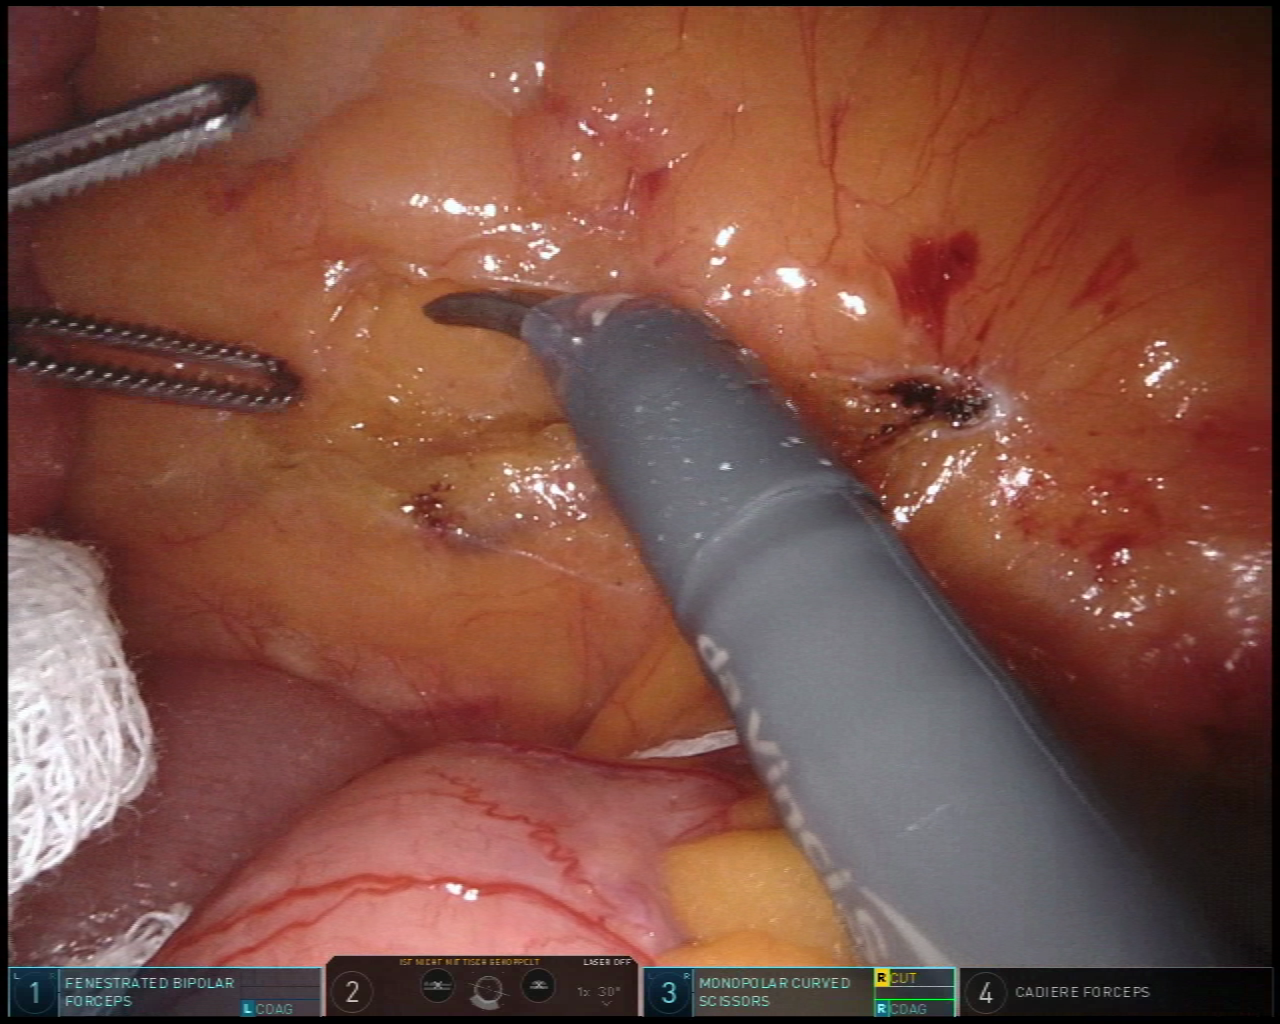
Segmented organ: small_intestine
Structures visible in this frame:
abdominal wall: no
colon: no
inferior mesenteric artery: no
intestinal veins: no
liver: no
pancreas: no
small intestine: yes
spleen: no
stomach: no
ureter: no
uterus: no
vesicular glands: no